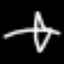
Label: airplane